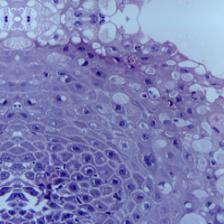
Diagnosis: Normal